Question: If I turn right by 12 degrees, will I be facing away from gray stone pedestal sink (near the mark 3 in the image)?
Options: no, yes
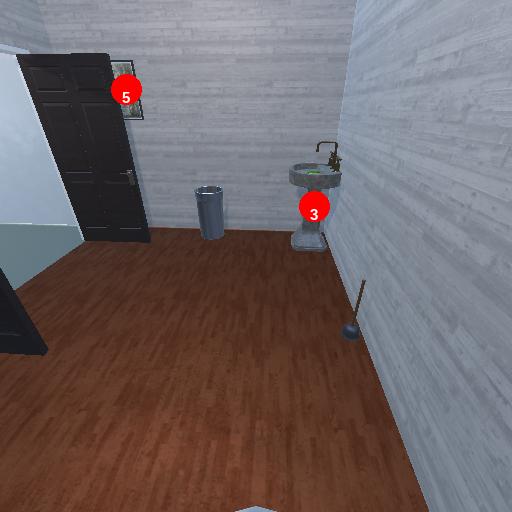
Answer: no